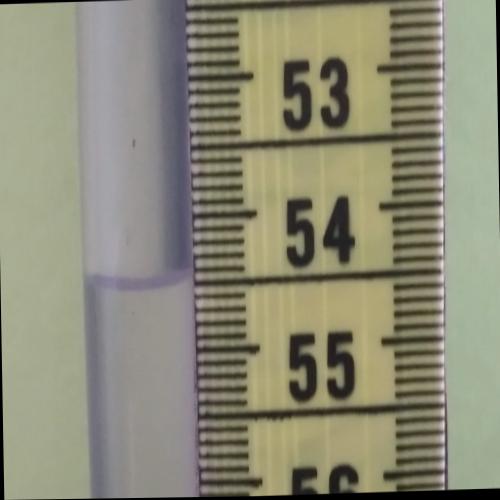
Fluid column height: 54.5 cm